Chest X-ray. View position: PA
Patient age: 50
Patient sex: F
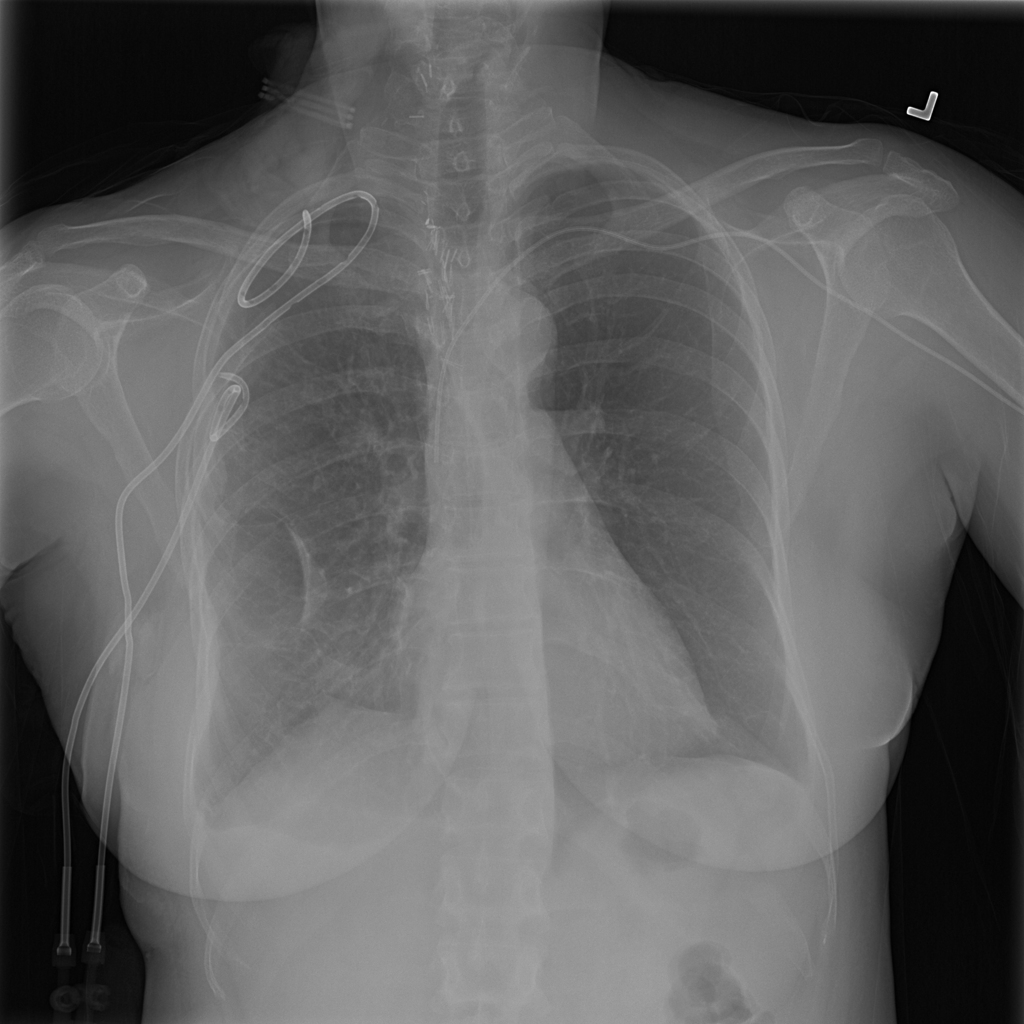
Finding: Pneumothorax